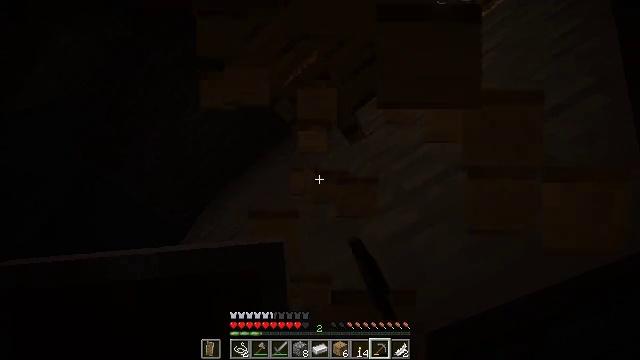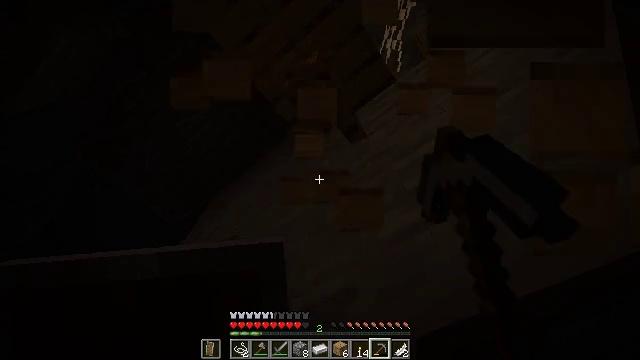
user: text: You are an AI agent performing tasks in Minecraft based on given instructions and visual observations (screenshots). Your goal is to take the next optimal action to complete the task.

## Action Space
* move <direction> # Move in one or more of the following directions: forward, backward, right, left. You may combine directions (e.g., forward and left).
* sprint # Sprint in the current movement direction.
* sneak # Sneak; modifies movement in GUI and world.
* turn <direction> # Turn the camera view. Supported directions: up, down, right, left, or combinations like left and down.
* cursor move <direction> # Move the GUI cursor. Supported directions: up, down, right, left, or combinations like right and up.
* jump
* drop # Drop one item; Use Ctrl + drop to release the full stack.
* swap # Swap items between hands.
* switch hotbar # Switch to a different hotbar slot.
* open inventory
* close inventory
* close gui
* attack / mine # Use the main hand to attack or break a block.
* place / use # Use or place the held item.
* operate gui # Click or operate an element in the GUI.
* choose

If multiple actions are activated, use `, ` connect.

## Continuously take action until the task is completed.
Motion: motion action
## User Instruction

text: Remove the oak fence from its place.
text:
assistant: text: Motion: attack / mine
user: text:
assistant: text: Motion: attack / mine